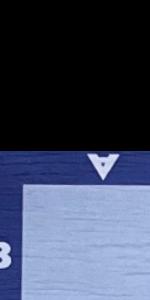
Label: Empty